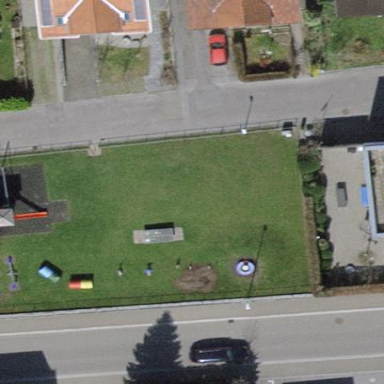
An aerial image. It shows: Playground area for leisure land.